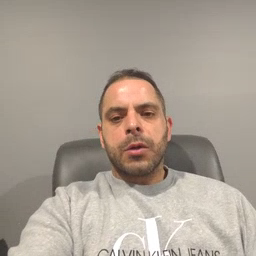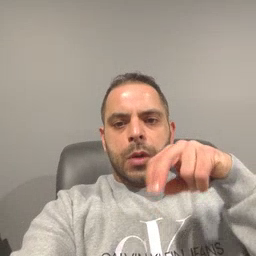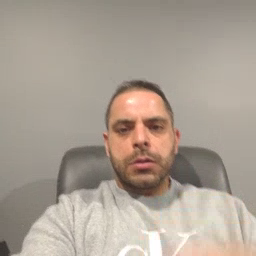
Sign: ride